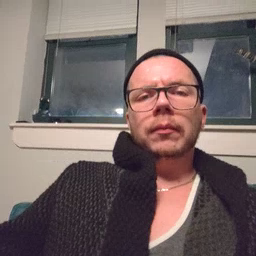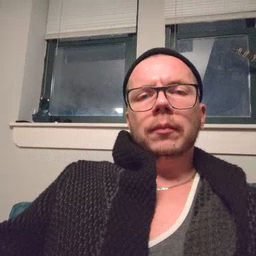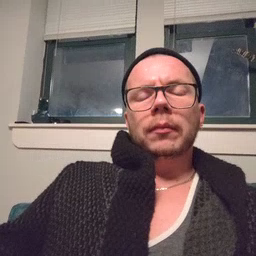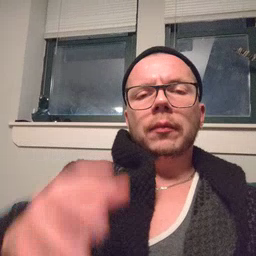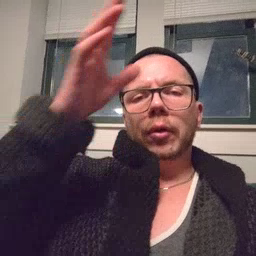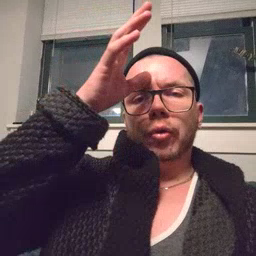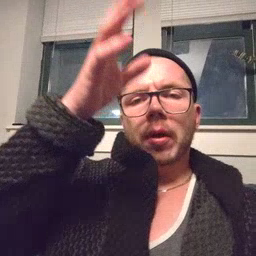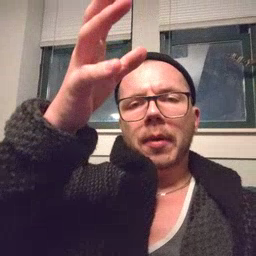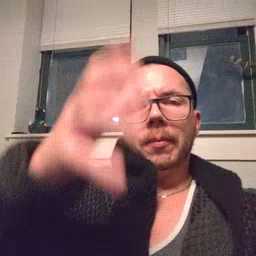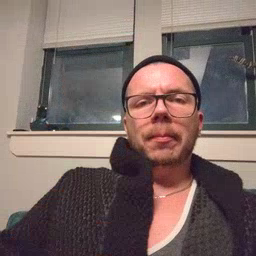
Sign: grandpa